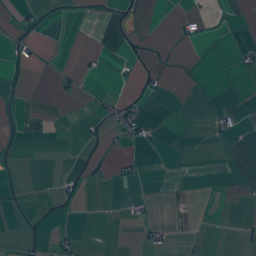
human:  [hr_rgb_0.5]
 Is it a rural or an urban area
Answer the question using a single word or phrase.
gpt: rural

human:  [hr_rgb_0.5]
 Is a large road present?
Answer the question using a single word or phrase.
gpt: no

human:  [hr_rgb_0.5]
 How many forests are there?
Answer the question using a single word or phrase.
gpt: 9

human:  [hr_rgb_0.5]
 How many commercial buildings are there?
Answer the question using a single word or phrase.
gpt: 4

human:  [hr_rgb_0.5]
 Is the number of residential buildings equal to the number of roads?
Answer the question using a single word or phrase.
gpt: no

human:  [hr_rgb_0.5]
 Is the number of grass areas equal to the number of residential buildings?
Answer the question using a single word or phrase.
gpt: no

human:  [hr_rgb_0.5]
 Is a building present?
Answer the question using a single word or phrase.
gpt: yes

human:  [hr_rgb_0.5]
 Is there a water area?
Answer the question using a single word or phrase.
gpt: yes

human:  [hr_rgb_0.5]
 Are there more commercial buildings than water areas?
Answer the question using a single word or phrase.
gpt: no

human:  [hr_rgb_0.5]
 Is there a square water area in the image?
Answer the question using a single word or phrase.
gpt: no

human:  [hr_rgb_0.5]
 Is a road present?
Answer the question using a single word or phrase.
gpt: yes

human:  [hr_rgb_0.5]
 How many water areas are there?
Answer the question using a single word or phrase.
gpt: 25

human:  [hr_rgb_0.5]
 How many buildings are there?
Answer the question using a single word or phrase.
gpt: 230

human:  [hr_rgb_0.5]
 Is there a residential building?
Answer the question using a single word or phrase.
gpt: yes

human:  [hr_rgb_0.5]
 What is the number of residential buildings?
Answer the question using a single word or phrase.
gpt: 226

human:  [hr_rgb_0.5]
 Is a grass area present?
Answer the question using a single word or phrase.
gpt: yes

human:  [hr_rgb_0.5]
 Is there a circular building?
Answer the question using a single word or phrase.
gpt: yes

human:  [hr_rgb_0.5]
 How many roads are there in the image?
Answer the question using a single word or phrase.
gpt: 41

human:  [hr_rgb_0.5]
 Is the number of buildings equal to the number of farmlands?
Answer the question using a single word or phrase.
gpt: no

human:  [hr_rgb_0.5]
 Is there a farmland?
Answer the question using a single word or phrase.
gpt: yes

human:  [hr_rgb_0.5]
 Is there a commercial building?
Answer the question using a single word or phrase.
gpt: yes

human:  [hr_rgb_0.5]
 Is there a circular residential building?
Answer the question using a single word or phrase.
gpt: yes

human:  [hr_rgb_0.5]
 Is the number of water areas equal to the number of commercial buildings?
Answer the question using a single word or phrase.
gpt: no

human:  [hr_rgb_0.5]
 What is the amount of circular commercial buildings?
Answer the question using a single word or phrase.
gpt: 0

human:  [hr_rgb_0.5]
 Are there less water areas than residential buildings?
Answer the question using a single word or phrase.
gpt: yes

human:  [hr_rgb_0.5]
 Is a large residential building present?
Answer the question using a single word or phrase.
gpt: no

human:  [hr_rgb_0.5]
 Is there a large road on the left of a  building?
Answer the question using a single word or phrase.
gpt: no

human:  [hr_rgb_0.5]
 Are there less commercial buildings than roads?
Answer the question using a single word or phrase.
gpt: yes

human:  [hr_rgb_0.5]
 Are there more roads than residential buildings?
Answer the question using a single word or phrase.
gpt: no

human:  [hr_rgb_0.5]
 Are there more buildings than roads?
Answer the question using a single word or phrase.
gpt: yes

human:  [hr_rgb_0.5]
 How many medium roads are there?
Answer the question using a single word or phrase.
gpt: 0

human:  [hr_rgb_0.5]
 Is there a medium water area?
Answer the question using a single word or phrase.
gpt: yes

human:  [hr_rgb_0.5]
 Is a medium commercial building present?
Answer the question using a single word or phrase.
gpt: no

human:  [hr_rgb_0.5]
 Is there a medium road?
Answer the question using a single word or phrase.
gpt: no

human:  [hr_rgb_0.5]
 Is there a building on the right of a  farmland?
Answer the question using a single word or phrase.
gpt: yes

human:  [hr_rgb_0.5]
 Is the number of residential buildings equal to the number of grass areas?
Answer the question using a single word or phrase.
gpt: no

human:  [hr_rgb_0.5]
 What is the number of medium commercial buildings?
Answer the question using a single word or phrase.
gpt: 0

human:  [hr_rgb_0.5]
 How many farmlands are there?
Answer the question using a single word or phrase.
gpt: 59

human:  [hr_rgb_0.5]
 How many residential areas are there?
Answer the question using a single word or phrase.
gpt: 2

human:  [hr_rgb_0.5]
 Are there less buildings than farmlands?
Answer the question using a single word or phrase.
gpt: no

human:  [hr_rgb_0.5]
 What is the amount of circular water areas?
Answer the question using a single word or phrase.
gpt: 0

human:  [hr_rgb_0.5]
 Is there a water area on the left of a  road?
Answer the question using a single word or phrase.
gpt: yes

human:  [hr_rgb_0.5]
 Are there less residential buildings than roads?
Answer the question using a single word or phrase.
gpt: no

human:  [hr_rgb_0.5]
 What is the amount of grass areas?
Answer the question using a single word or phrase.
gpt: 86

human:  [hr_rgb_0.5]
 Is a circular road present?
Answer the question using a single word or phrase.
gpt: no

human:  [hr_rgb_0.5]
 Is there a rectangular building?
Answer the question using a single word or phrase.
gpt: yes

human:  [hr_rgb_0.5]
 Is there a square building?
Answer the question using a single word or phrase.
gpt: yes

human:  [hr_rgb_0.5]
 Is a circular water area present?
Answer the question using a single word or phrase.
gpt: no

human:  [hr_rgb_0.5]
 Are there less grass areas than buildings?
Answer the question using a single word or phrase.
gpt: yes

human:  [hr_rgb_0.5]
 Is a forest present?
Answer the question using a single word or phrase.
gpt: yes

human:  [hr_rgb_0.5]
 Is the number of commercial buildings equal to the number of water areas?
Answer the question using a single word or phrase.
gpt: no

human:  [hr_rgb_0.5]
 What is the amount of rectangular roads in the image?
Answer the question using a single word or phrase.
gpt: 0

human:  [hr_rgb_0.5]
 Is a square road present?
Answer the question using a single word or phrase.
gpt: no

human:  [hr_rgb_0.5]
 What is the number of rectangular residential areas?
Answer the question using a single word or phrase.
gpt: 219

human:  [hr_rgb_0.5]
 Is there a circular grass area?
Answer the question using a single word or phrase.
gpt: no

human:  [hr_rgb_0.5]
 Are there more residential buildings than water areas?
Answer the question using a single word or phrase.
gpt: yes

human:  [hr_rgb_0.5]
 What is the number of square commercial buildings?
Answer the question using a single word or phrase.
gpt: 0

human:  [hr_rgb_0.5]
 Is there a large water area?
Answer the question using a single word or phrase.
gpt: yes

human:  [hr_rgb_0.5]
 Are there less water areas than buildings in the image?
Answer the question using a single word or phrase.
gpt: yes

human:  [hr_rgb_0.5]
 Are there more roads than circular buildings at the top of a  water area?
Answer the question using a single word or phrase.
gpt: yes

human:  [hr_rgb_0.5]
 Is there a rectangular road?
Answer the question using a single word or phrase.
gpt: no

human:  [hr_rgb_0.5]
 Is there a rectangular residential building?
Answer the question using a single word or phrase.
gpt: yes

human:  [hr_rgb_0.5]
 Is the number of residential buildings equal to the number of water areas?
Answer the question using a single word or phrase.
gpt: no

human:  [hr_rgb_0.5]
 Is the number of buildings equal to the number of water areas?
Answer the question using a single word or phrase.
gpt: no